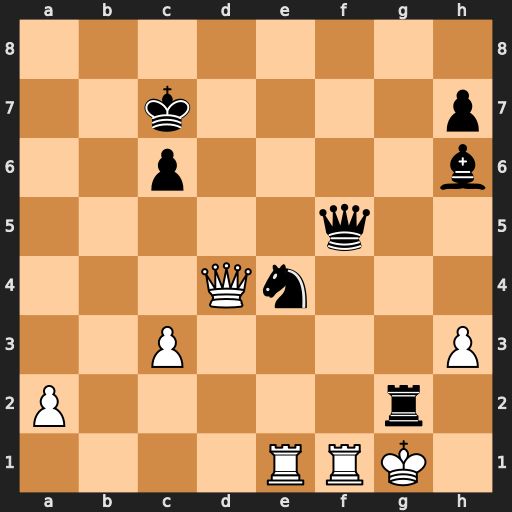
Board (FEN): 8/2k4p/2p4b/5q2/3Qn3/2P4P/P5r1/4RRK1
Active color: w
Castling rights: -
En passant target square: -
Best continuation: Kxg2 Qg5+ Kh1